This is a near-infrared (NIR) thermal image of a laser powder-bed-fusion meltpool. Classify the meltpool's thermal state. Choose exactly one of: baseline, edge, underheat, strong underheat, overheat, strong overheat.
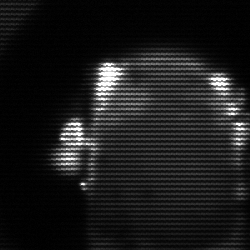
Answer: baseline